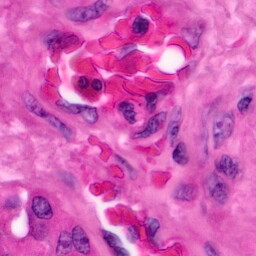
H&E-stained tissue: Pancreatic